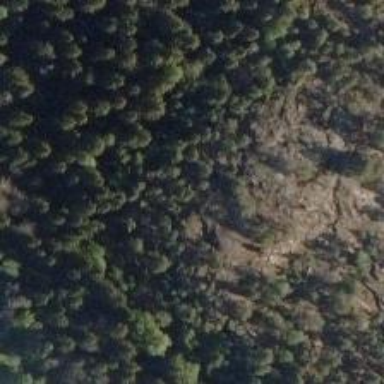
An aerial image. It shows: Cliff in nature.